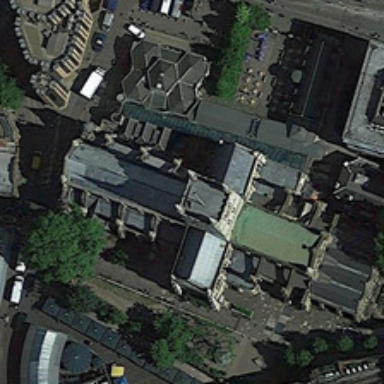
A cross shaped church with blue and green pithed roof is surrounded by other buildings and trees .